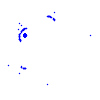
Particle: electron